Field crop: tomato
Growth stage: 1
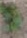
Species: solanum